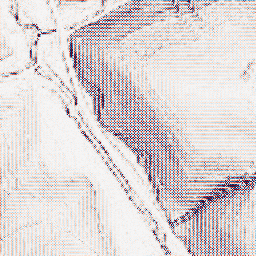
Category: wavelet
Decomposition family: wavelet_biorthogonal
Decomposition parameters: wavelet: bior1.3
level: 1
Upsampling method: sinc_hamming
Upsampling parameters: scale: 4
kernel_size: 16
Upsampling scale: 4